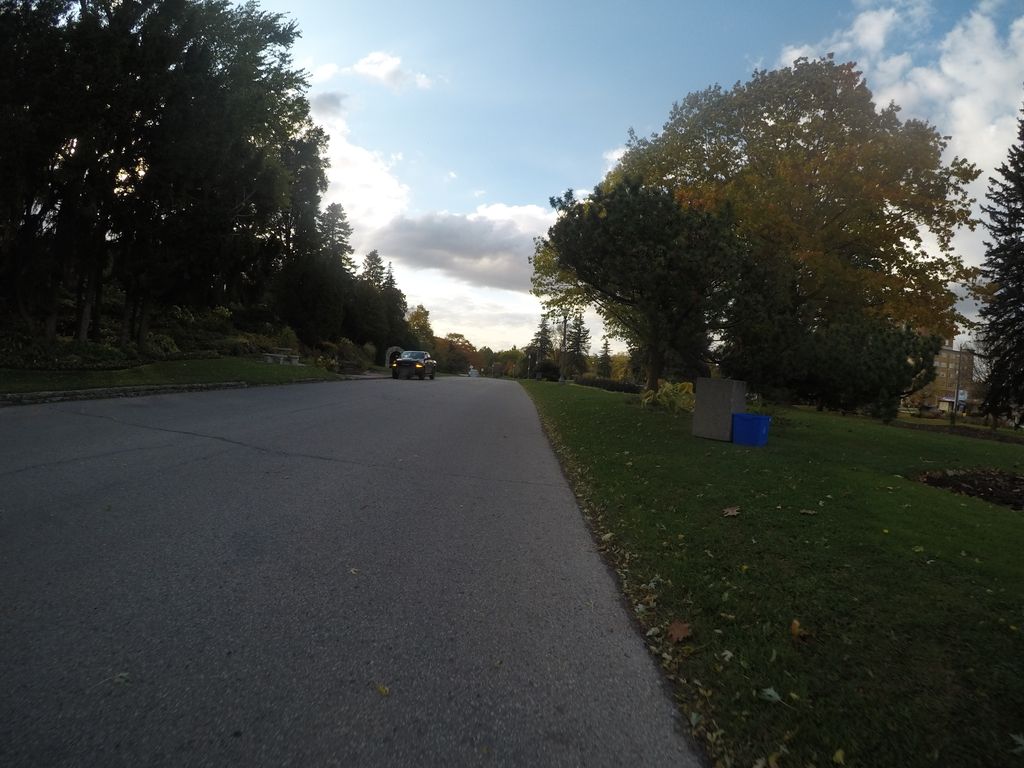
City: kitchener-waterloo